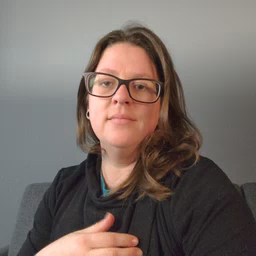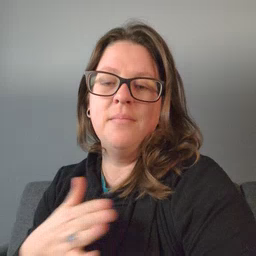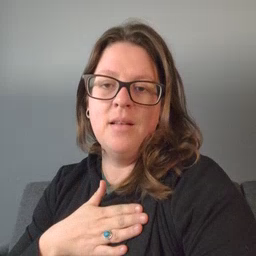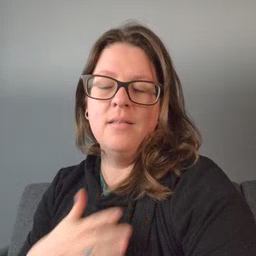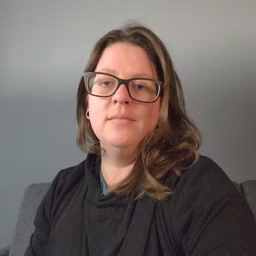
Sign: minemy